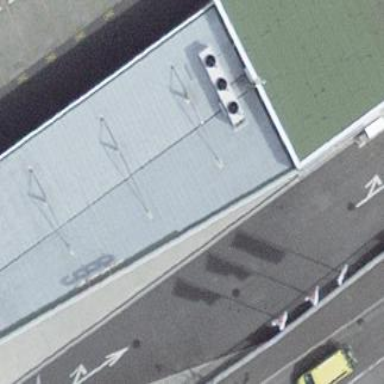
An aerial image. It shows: Fuel station.